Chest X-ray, AP view. Patient: 56 years old, sex F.
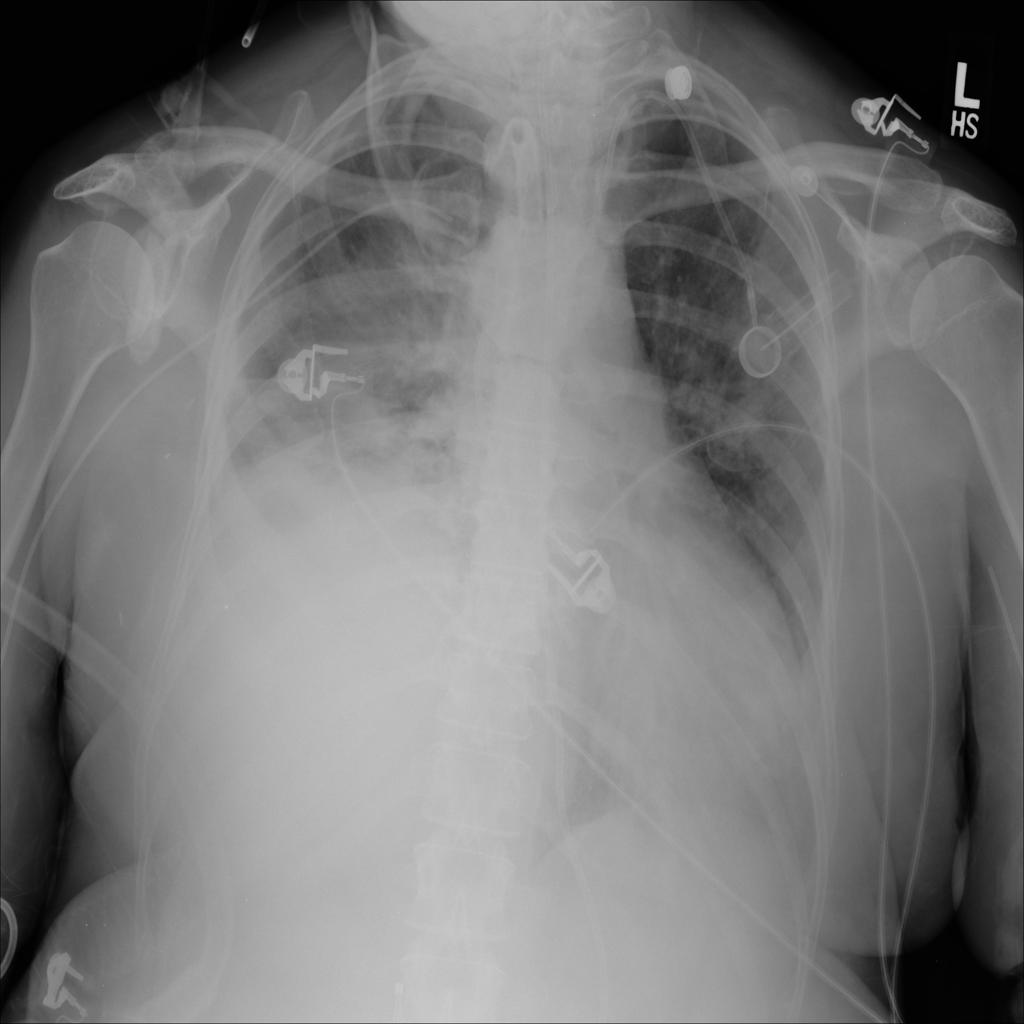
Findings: Effusion